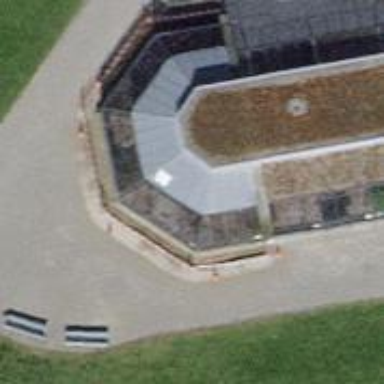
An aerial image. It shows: Aviary in the zoo.